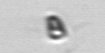
Label: Pyramimonas